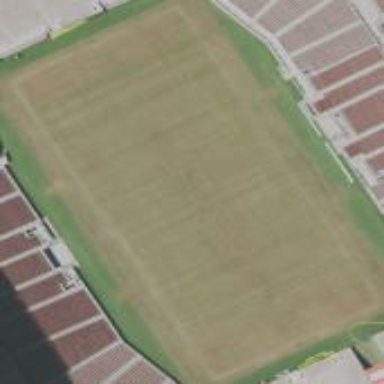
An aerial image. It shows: Grass pitch designated for American football in leisure land area.